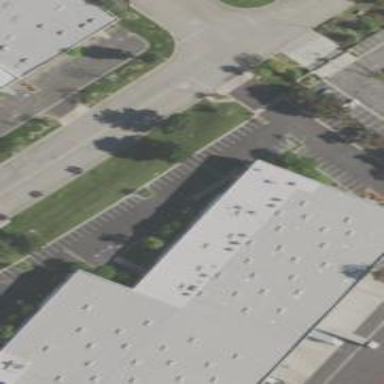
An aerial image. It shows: Industrial building.